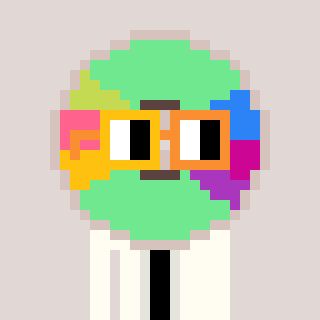
a pixel art character with square yellow and orange glasses, a cd-shaped head and a grayscale-colored body on a warm background